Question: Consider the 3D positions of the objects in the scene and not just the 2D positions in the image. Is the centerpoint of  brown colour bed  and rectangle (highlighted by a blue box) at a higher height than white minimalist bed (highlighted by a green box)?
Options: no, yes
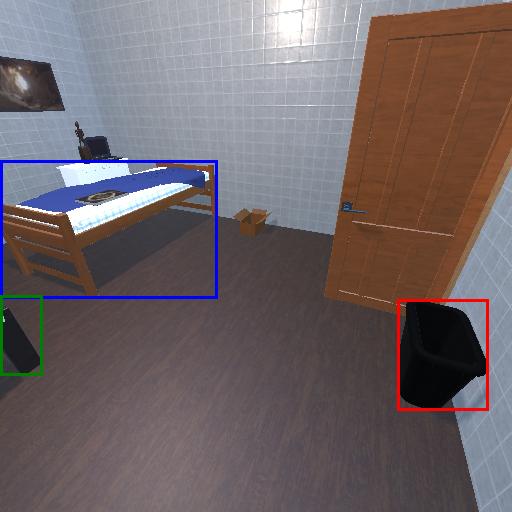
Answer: no